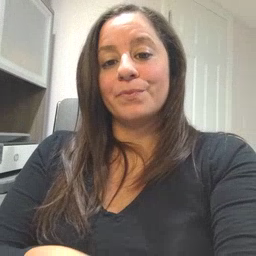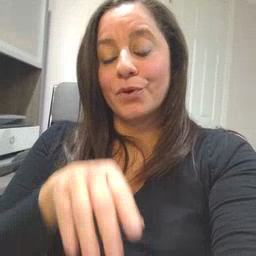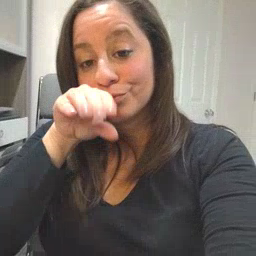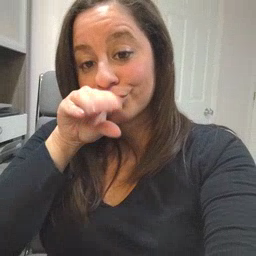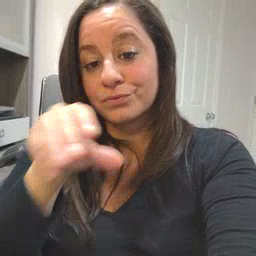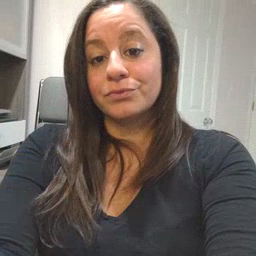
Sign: goose